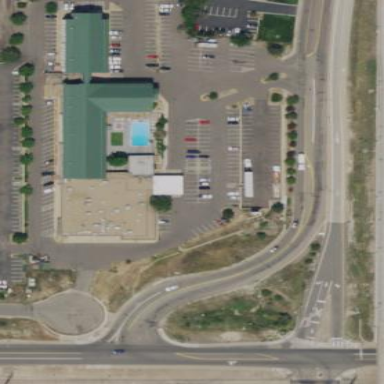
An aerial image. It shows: Hotel building.